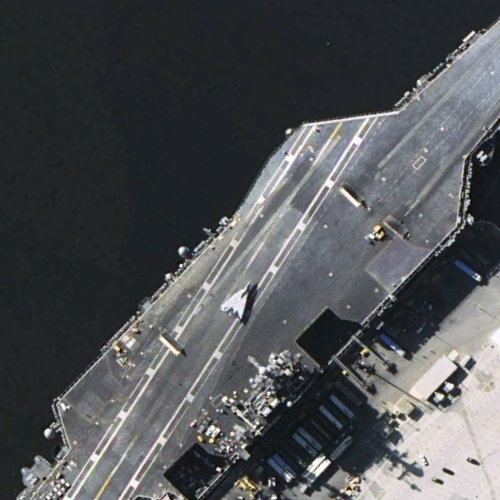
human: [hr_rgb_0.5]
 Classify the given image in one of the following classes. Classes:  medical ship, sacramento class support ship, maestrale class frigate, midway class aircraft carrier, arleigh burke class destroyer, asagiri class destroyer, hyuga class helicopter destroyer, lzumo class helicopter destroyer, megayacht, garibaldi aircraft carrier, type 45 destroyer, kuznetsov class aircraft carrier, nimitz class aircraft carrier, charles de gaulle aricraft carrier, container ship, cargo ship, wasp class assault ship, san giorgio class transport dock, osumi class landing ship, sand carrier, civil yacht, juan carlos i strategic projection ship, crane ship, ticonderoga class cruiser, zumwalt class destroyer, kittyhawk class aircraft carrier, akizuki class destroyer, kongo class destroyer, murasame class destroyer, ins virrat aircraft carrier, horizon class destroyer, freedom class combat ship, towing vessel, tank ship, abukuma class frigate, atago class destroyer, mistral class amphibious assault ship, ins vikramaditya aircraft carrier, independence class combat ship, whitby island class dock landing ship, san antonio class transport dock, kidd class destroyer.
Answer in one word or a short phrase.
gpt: KittyHawk class aircraft carrier